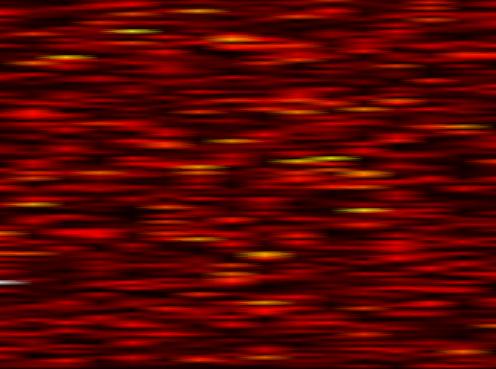
Label: FOFDM